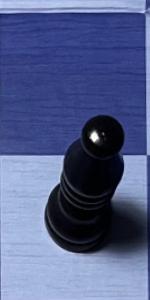
Label: Bishop_Black